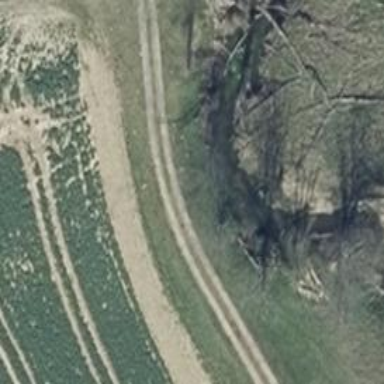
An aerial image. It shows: Compacted track with grade 4 tracktype.